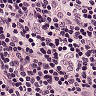
Metastatic tissue present: no